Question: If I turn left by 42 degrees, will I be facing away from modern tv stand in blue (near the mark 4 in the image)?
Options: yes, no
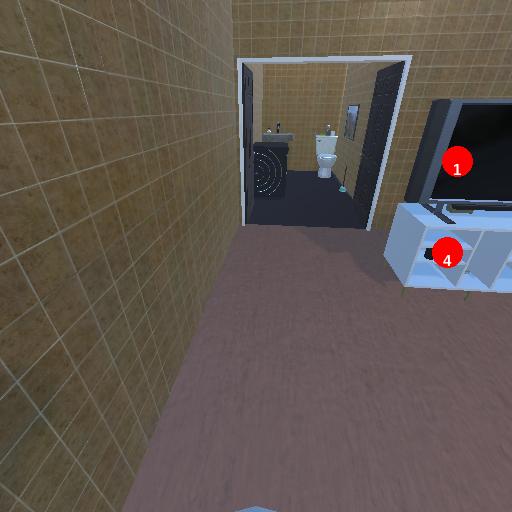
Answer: yes